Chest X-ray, AP view. Patient: 43 years old, sex M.
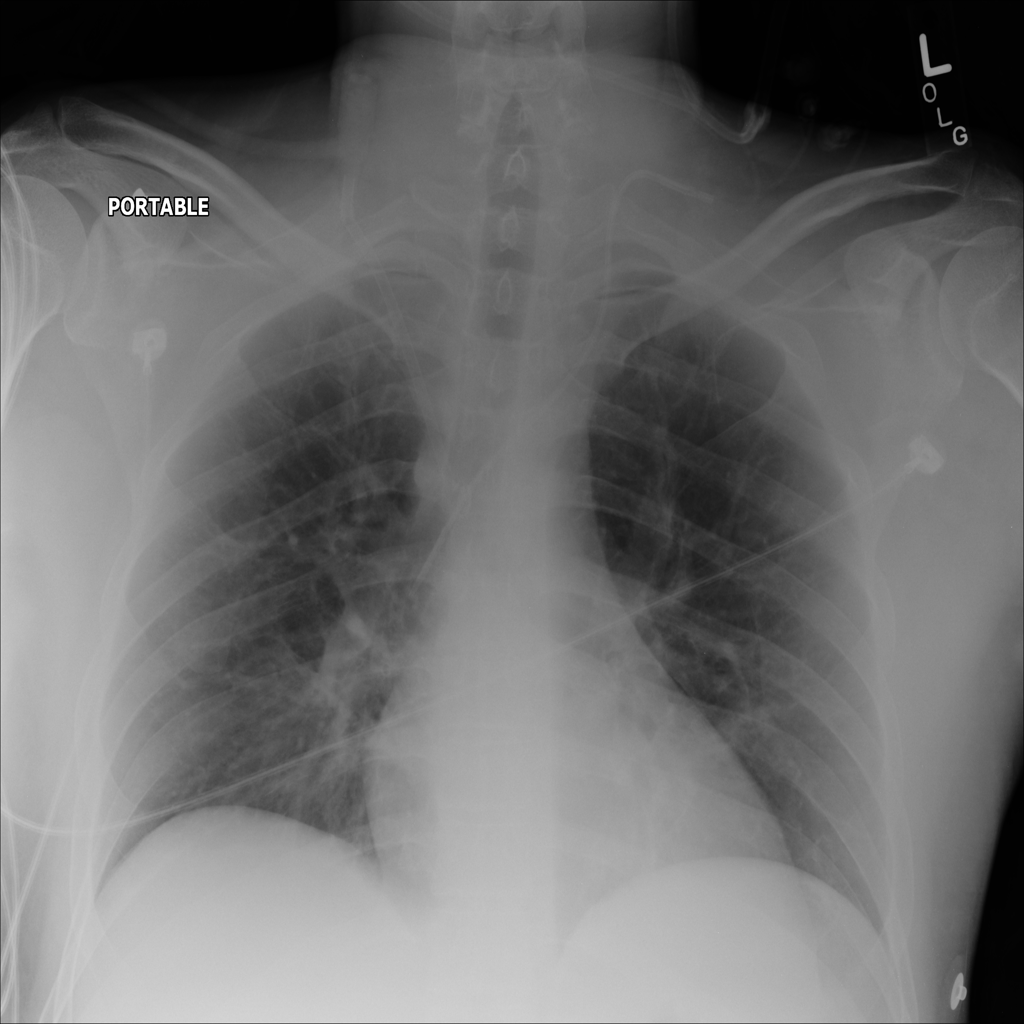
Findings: No Finding